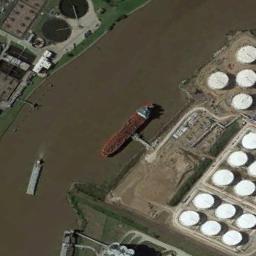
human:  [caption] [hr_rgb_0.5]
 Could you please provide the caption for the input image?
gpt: There are two ships in the yellow water on the shore .

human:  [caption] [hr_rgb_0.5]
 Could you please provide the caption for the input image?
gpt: An orange-red tanker docked at the pier with many tank-shaped storage objects .

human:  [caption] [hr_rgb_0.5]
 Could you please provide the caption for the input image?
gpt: Many buildings of different shapes are beside the ships .

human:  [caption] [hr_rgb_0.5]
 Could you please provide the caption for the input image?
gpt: The orange cargo ship is docked at the oil terminal and another ship is sailing next to it .

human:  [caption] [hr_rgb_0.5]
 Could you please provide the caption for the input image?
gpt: The red ship is at the harbor beside many white circular buildings .